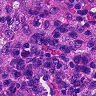
Metastatic tissue present: no